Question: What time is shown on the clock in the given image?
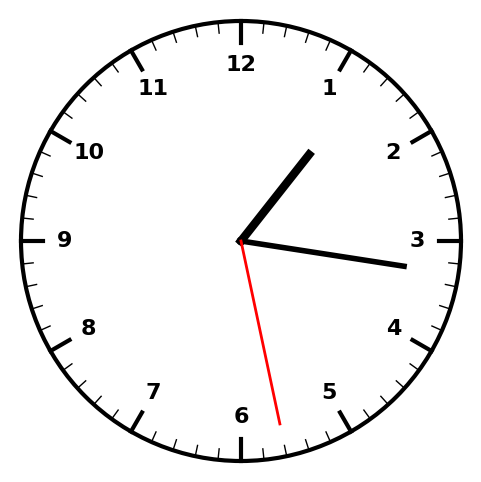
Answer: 01:16:28